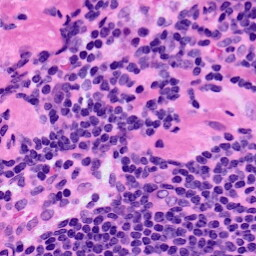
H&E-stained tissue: LymphNode